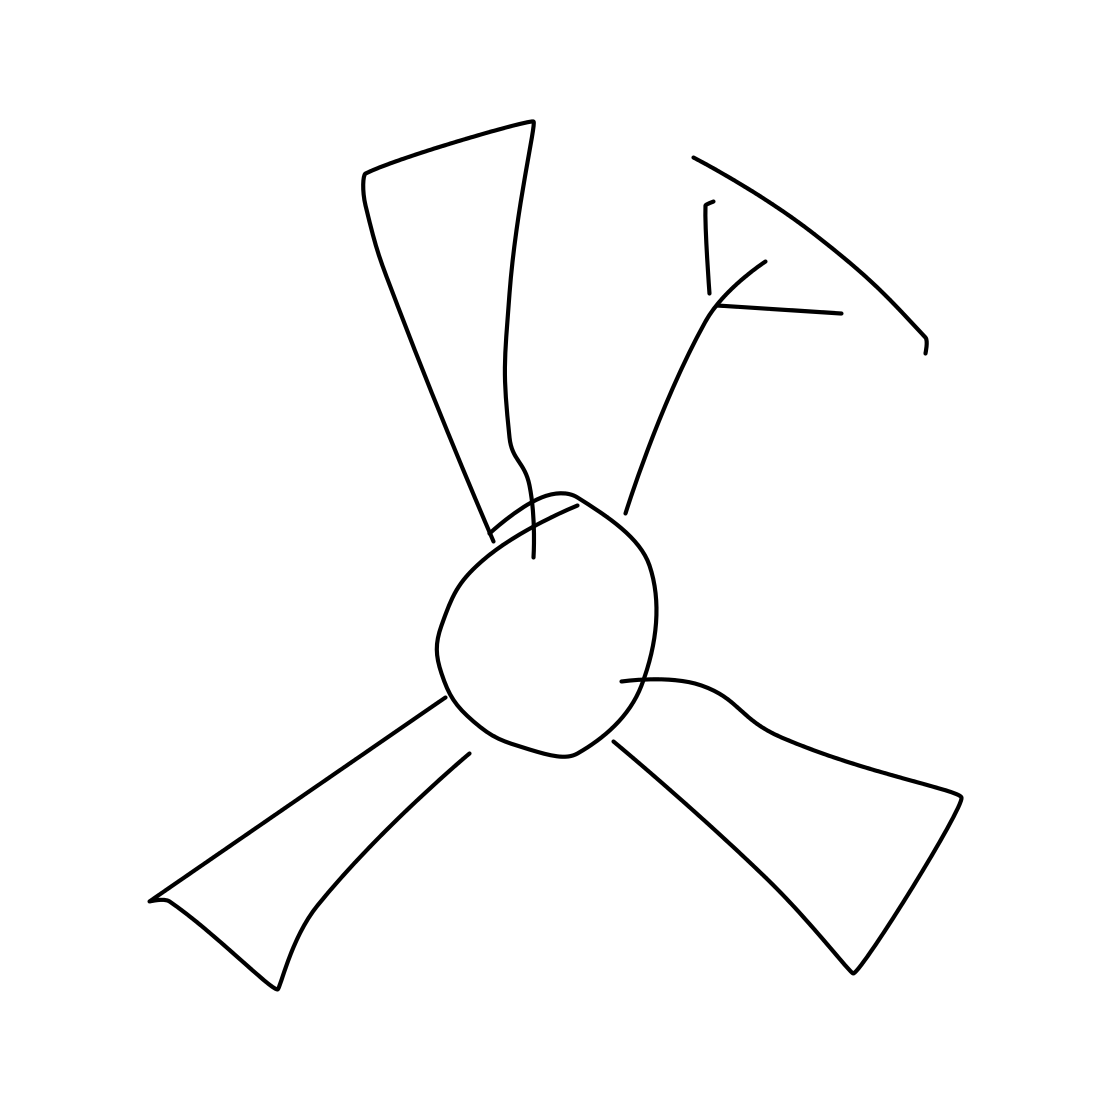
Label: fan